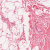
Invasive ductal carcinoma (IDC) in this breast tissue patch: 0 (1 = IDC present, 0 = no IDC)